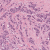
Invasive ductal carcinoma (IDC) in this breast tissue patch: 1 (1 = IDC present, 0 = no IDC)